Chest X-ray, PA view. Patient: 39 years old, sex M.
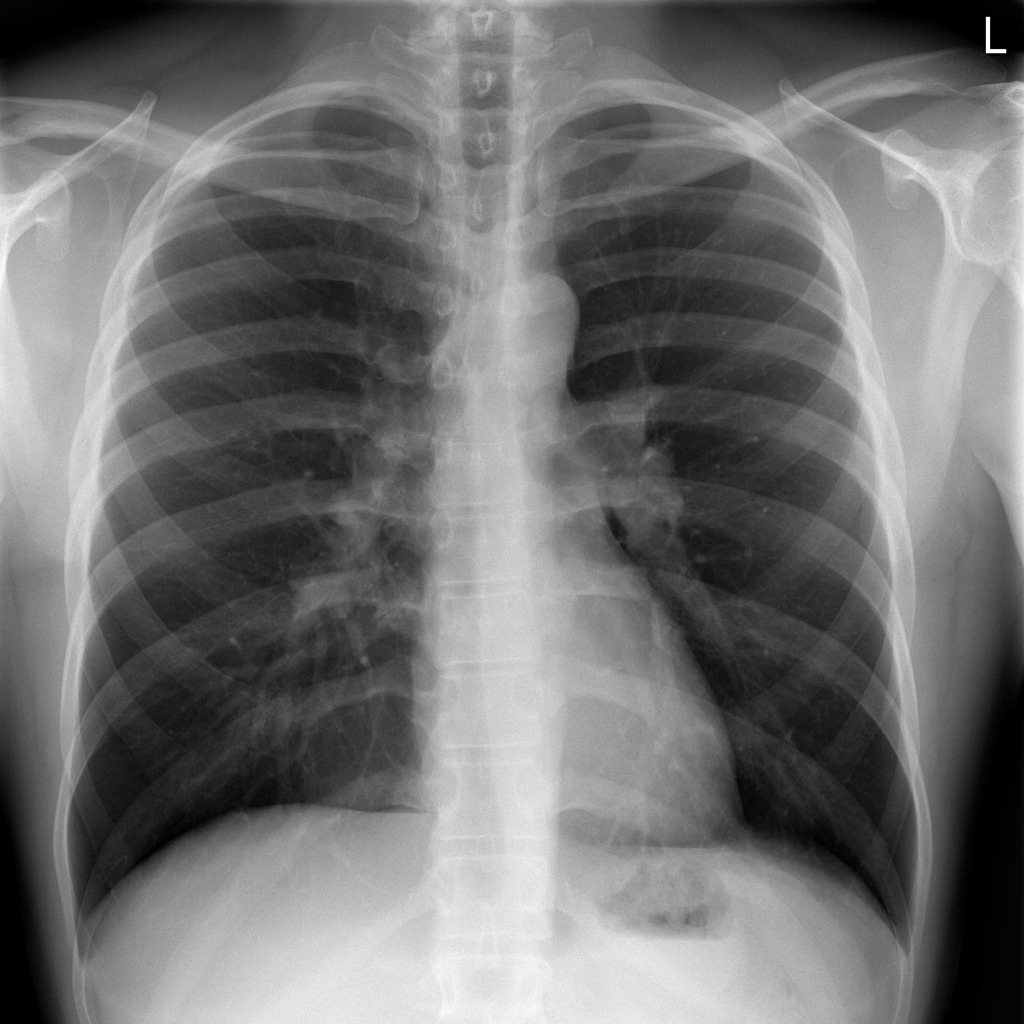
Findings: No Finding